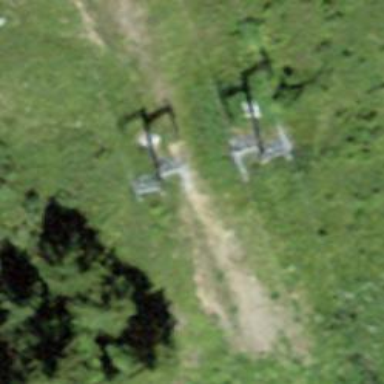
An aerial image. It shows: Pylon for aerialway.